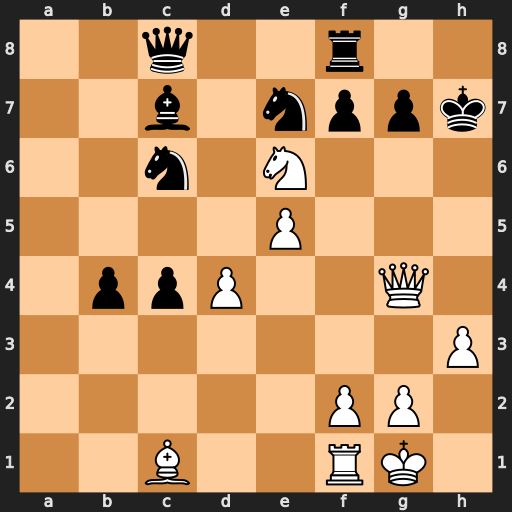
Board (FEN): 2q2r2/2b1nppk/2n1N3/4P3/1ppP2Q1/7P/5PP1/2B2RK1
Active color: w
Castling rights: -
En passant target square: -
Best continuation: Qxg7#